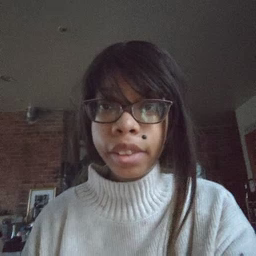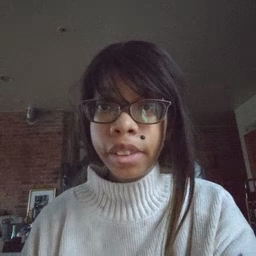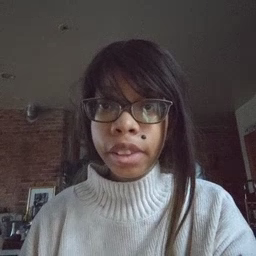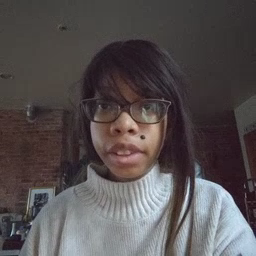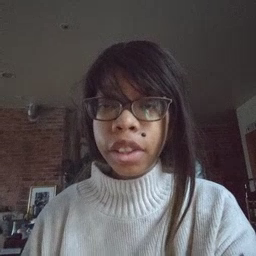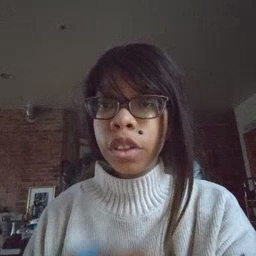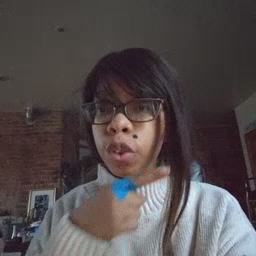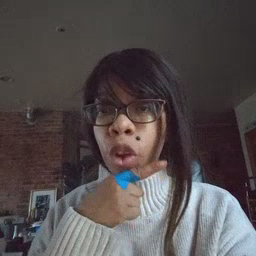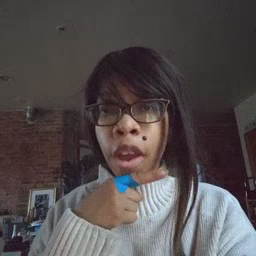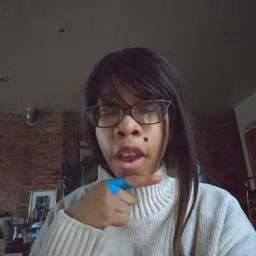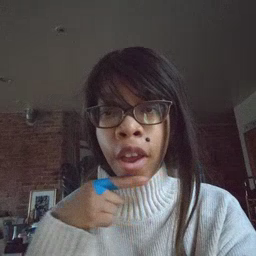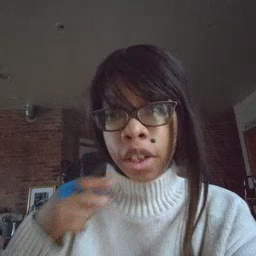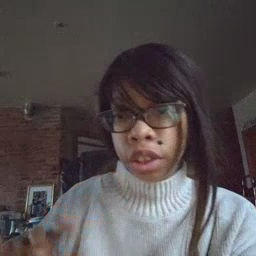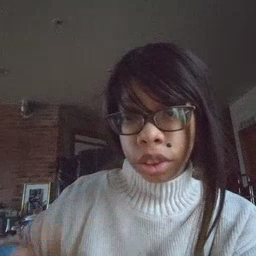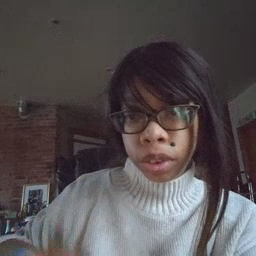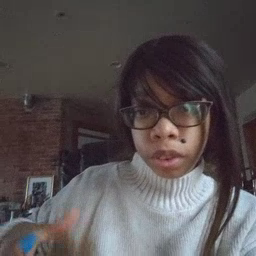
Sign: dryer